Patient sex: F
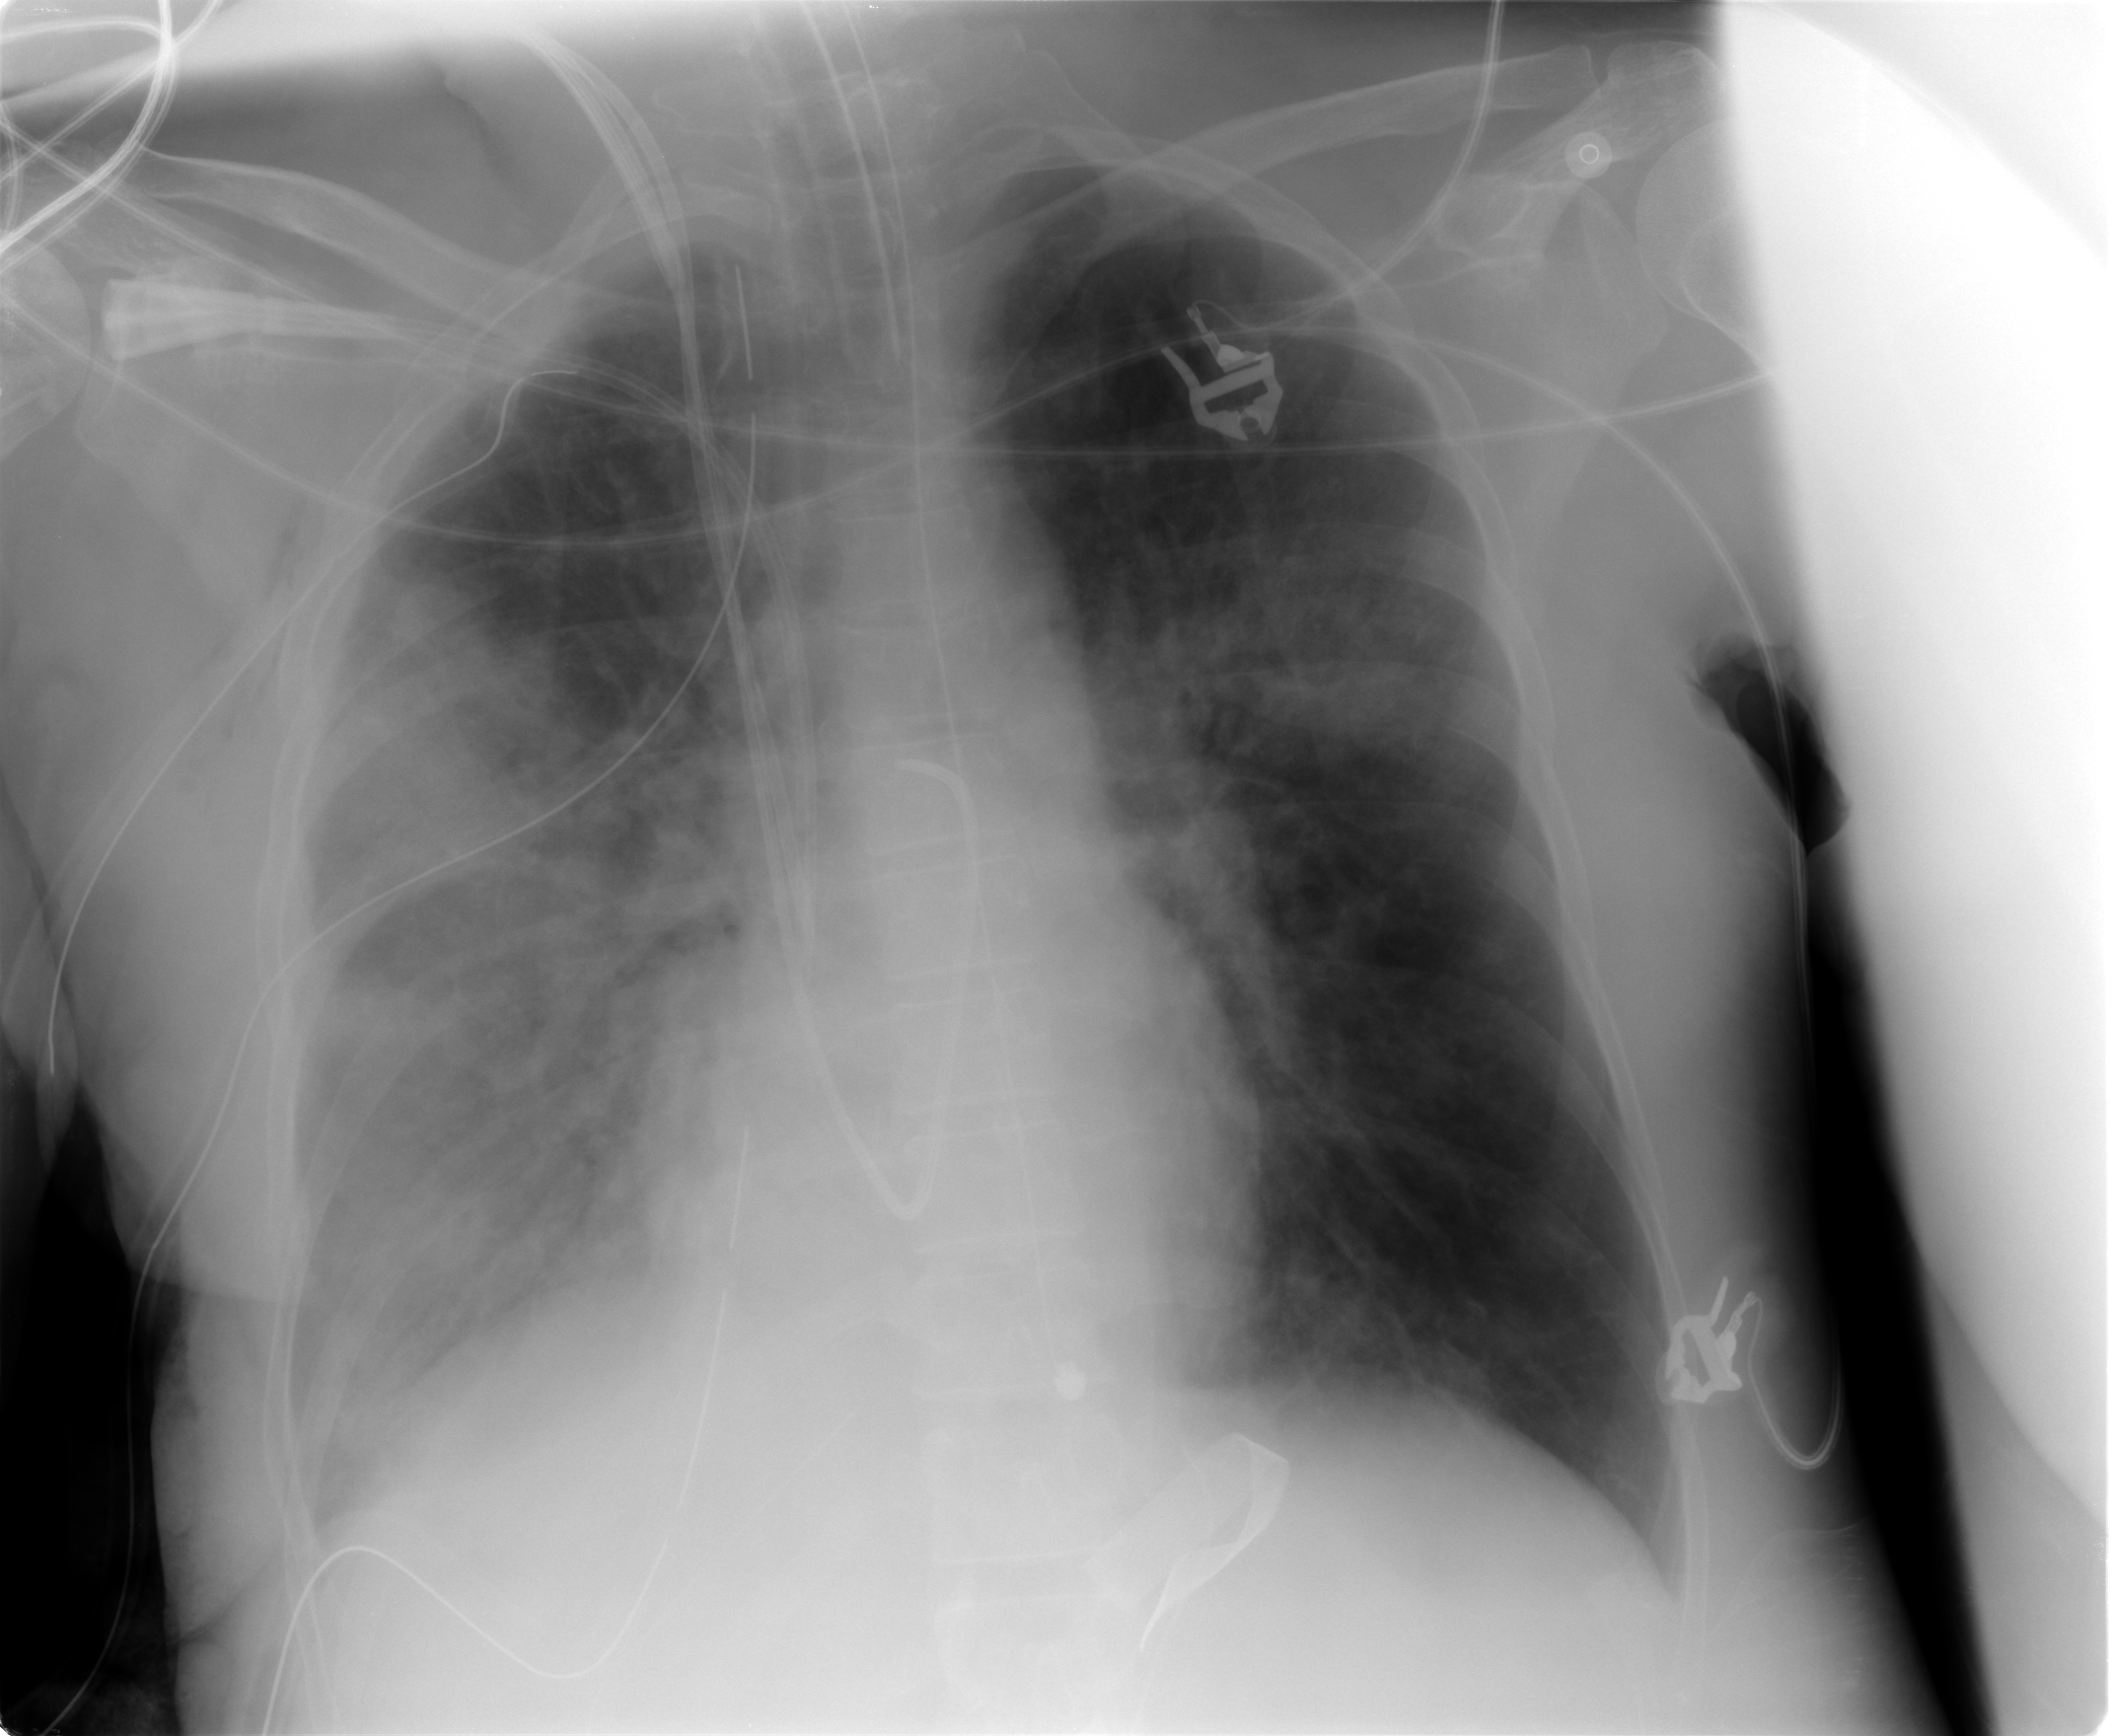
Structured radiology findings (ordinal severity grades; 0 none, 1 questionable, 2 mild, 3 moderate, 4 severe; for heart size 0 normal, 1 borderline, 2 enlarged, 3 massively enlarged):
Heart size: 0
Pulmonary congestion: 0
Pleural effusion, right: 2
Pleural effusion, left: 0
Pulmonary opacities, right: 3
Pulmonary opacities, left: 2
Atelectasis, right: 2
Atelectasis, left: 0